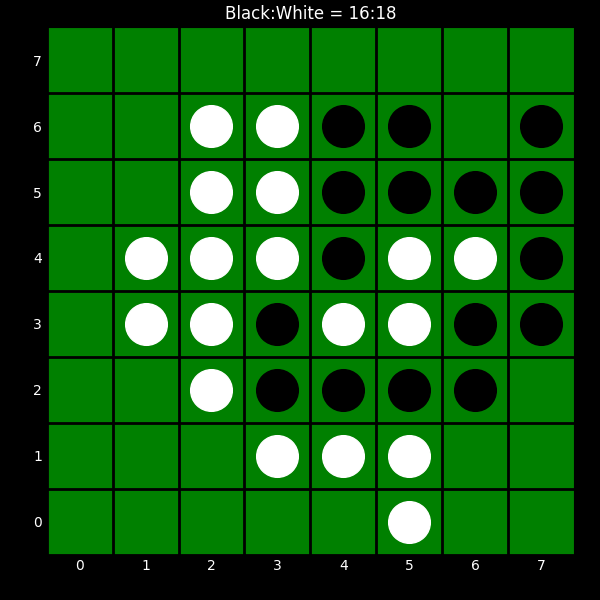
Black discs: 16
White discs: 18